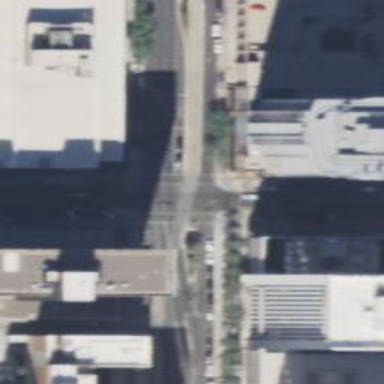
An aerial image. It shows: Solid stop line on the road marking.